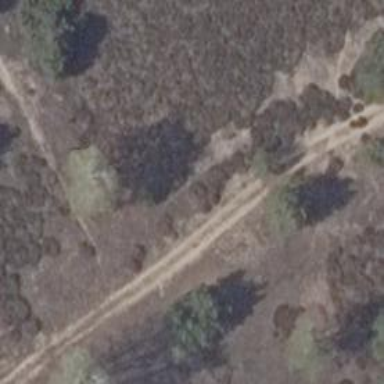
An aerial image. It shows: Sandy track with grade4 tracktype.